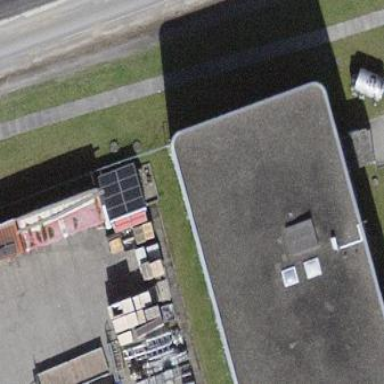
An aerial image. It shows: Commercial building.